Question: How many followers does the channel have?
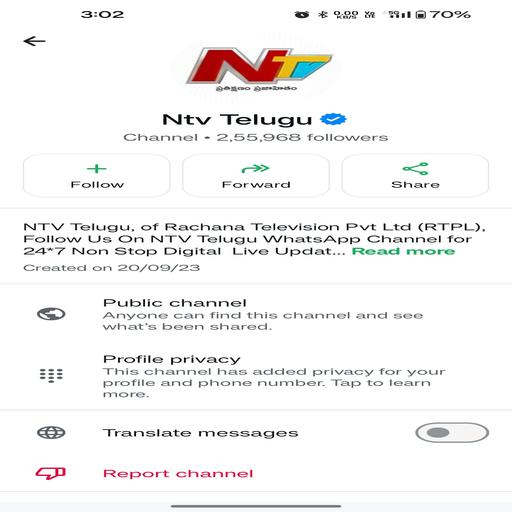
Answer: 255968